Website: ulta-beauty
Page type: address-validator
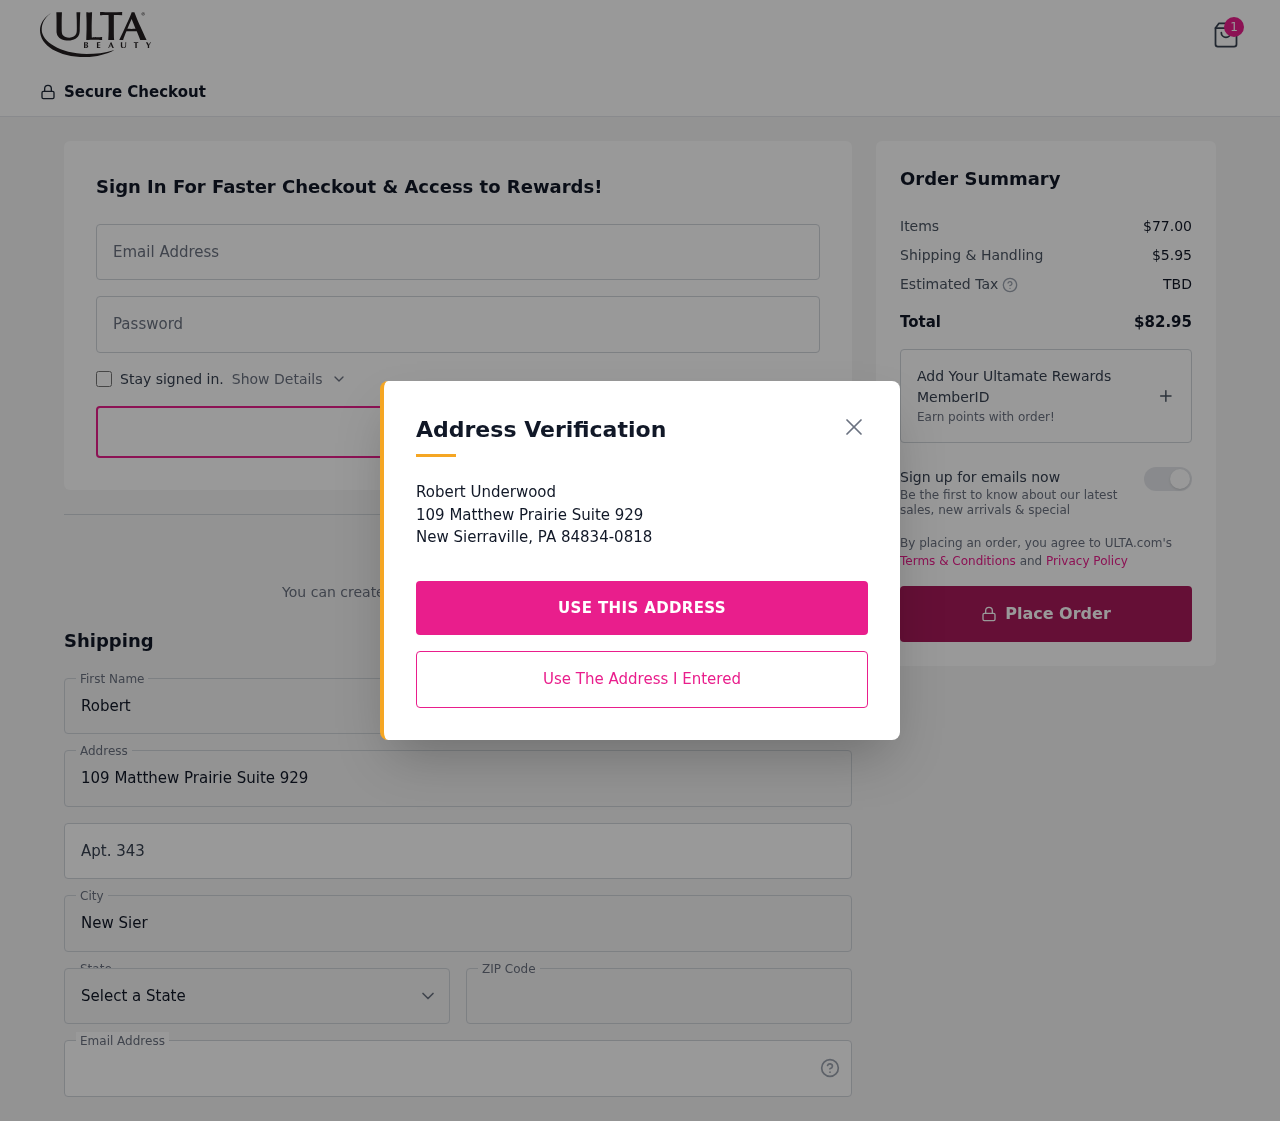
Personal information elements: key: PII_CITY
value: New Sierraville
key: PII_EMAIL
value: robertunderwood@yahoo.com
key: PII_FIRSTNAME
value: Robert
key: PII_LASTNAME
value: Underwood
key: PII_POSTCODE
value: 84834
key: PII_STATE_ABBR
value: PA
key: PII_STREET
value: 109 Matthew Prairie Suite 929
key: PII_STREET2
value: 109 Matthew Prairie Suite 929
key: PII_STREET2
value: Apt. 343
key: PII_FULLNAME2
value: Robert Underwood
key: PII_CITY2
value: New Sierraville
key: PII_STATE_ABBR2
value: PA
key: PII_POSTCODE_FULL
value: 84834
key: PII_POSTCODE_EXT
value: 0818
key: PII_POSTCODE_NUMERIC
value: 84834
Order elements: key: ORDER_NUM_ITEMS
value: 1
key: ORDER_SUBTOTAL
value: $77.00
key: ORDER_SHIPPING_COST
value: $5.95
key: ORDER_TOTAL
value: $82.95